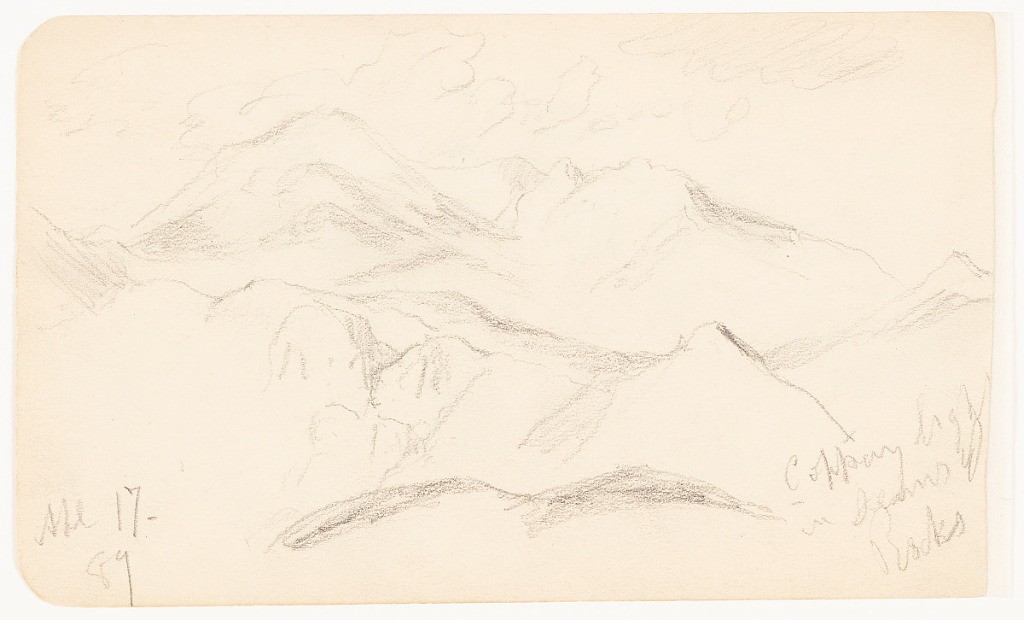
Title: Rugged Mountains, Mexico
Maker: Frederic Edwin Church, American, 1826–1900
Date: April 17, 1889
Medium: Graphite on off-white wove paper
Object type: Drawing
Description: Landscape sketch showing a view of rugged mountains in Mexico, likely witnessed while traveling between Mexico City and Cuautla. Taking up the entire composition, the view comprises of overlapping and successively taller mountain ridges with sharp peaks. A large, rounded peak is visible at upper left, flanked by puffy clouds. Shadows fall on the mountainsides throughout.